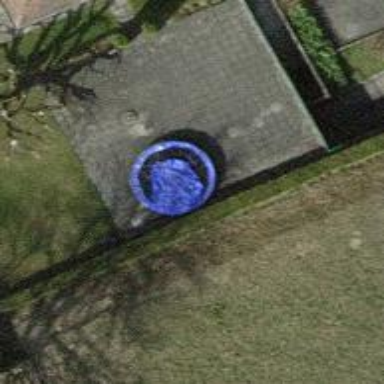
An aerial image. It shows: Garage.